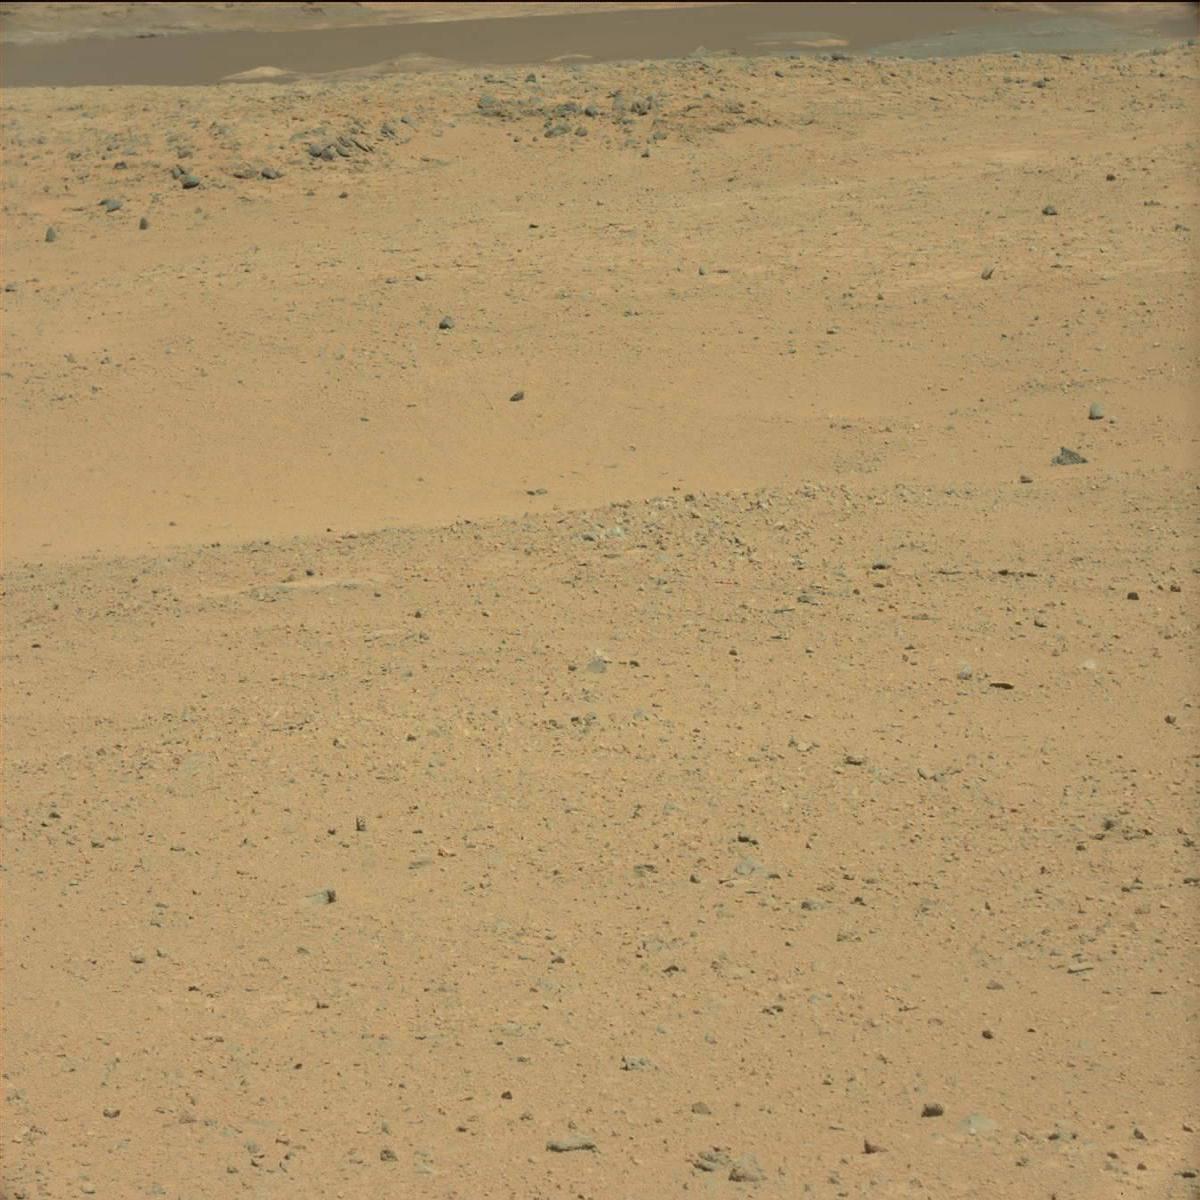
Terrain classes present: Bedrock, Ridge, Sand / Soil